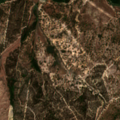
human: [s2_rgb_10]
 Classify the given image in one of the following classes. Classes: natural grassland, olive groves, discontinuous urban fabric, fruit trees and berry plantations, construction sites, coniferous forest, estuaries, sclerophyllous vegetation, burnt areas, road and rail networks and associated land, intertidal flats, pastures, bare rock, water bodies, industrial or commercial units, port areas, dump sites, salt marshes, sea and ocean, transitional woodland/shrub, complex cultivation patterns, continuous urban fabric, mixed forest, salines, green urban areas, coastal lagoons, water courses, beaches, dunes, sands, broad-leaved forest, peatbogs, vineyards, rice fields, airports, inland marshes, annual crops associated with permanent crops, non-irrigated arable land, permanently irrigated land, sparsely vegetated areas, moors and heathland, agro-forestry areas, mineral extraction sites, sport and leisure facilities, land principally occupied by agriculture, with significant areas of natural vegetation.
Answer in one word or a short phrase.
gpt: rice fields, broad-leaved forest, transitional woodland/shrub